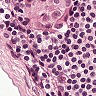
Metastatic tissue present: yes